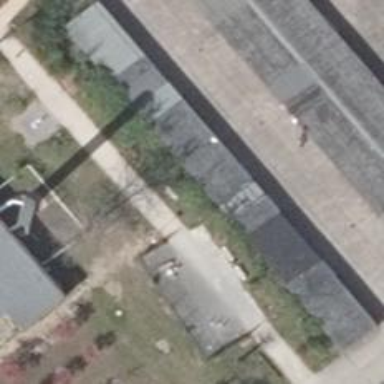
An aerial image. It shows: Group of garages.